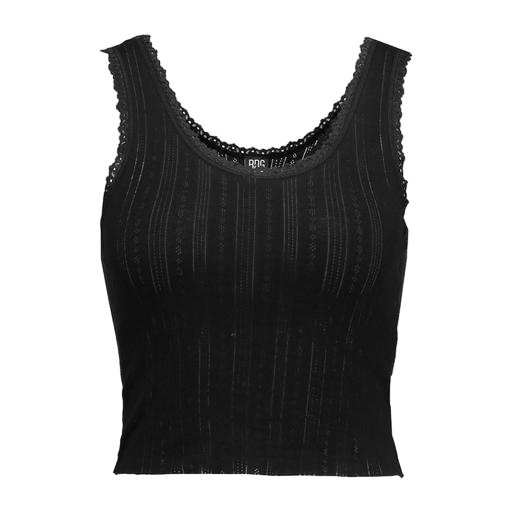
black curve cami rib lace, lace-trimmed ribbed tank, black lace-trim tank top, white background